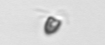
Label: Pyramimonas